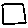
Label: square